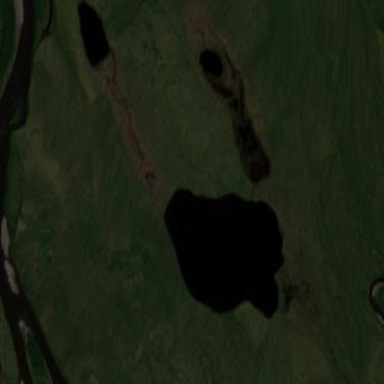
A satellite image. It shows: Beautiful lake surrounded by nature.